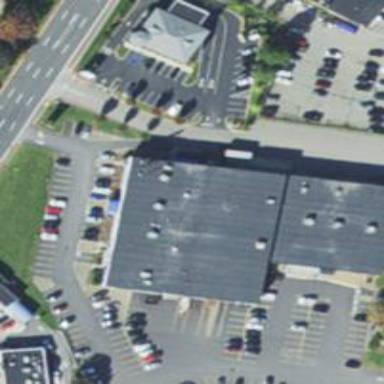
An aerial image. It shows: Retail building.